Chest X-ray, AP view. Patient: 60 years old, sex F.
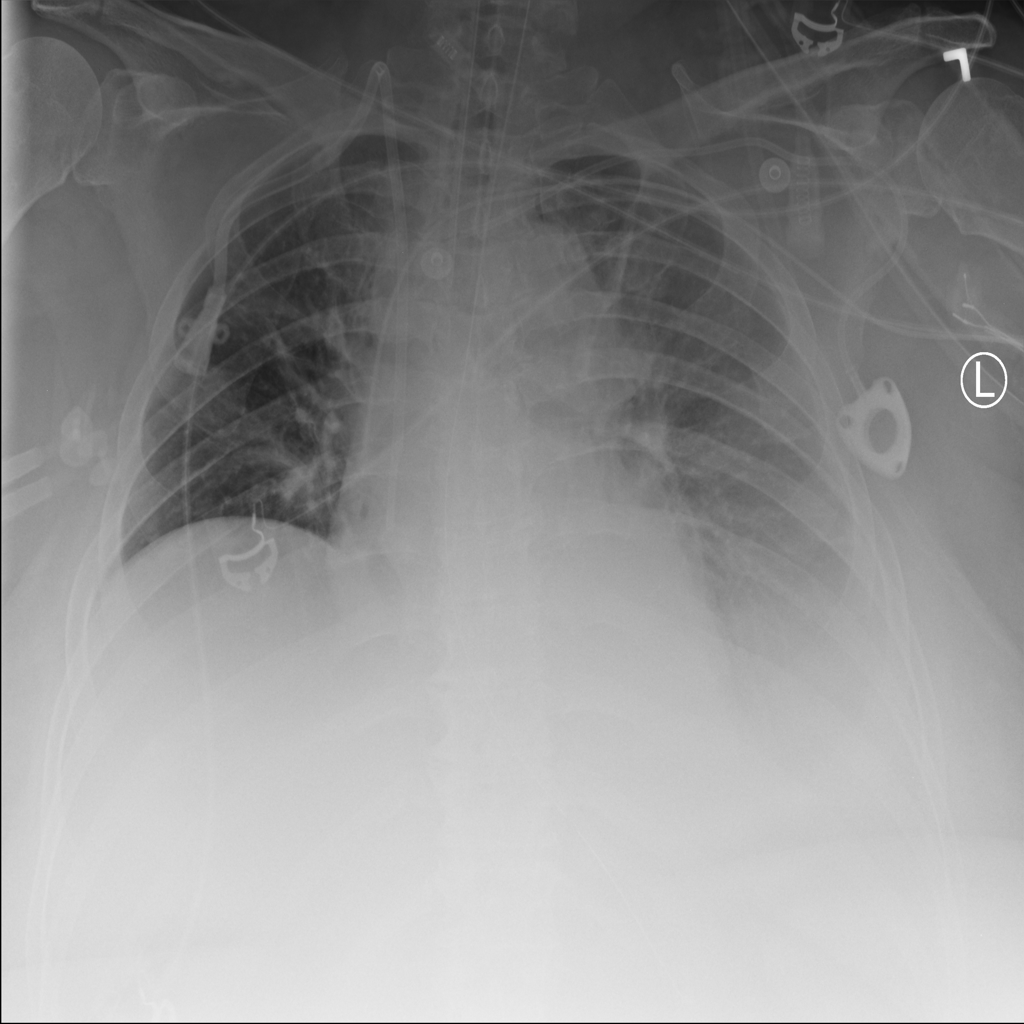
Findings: Cardiomegaly, Effusion